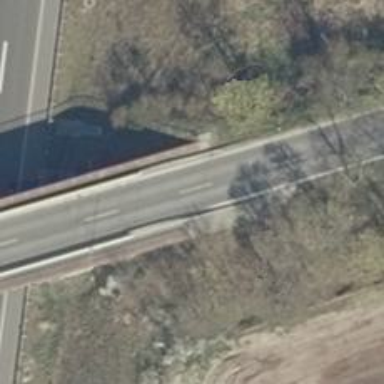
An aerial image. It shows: Asphalt road on secondary bridge.